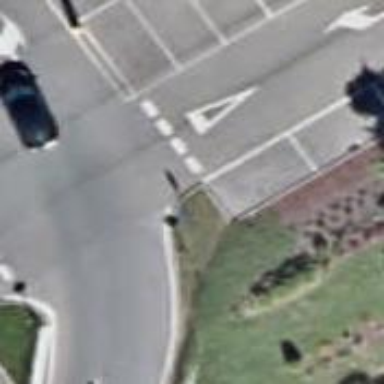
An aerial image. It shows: Road with "give way" sign.